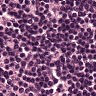
Metastatic tissue present: no